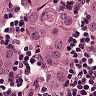
Metastatic tissue present: yes